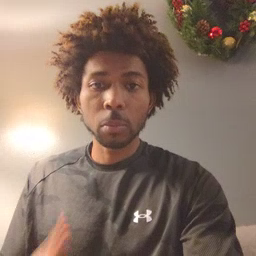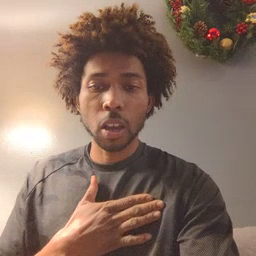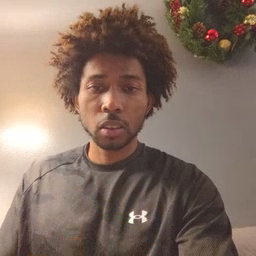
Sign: minemy